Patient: sex M, age 74
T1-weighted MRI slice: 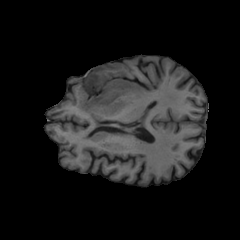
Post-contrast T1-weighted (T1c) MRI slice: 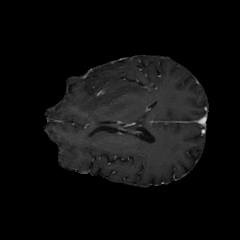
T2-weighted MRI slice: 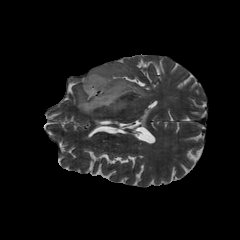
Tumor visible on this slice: yes
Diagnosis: Glioblastoma, IDH-wildtype
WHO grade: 4